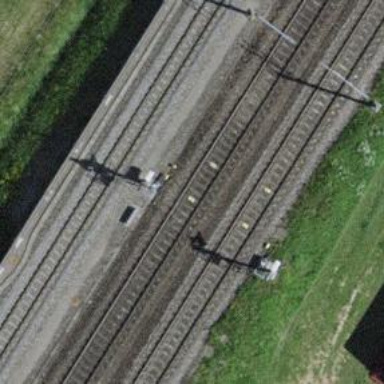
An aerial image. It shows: Railway signal.